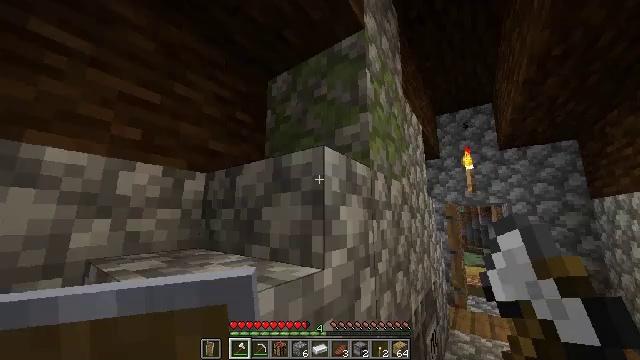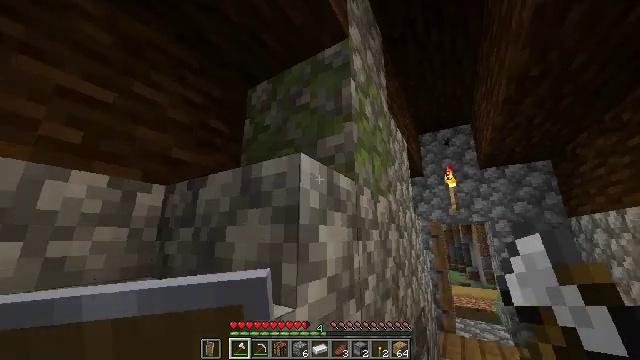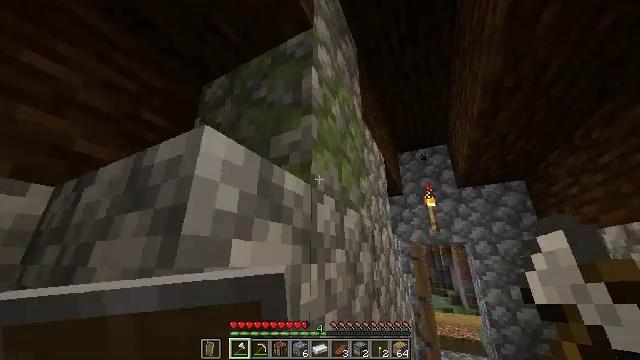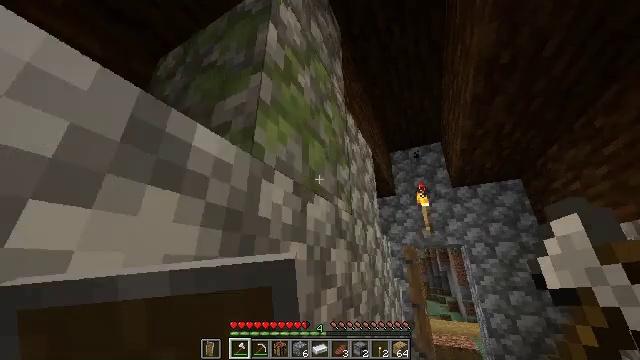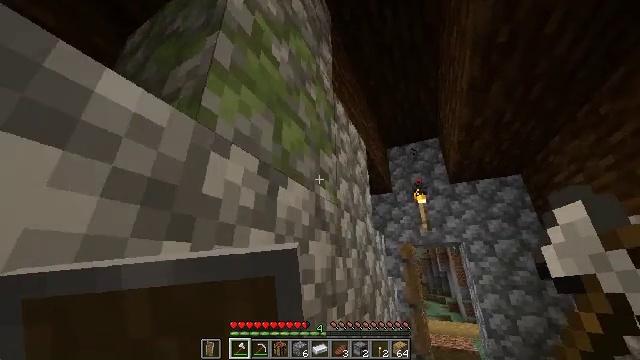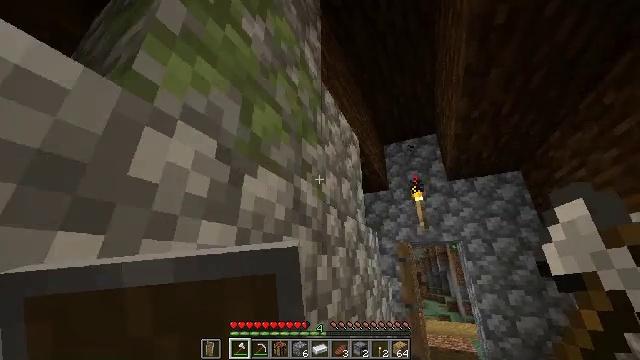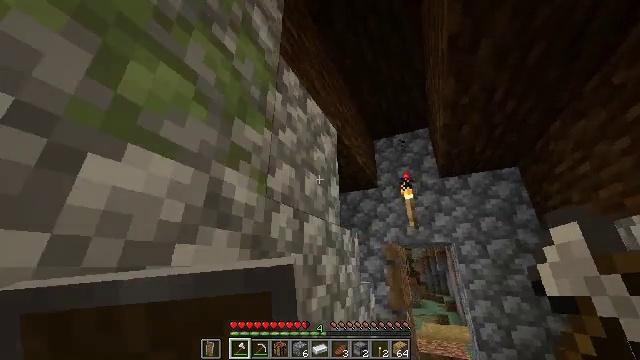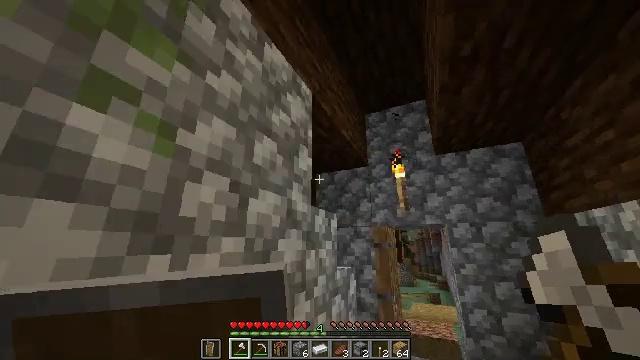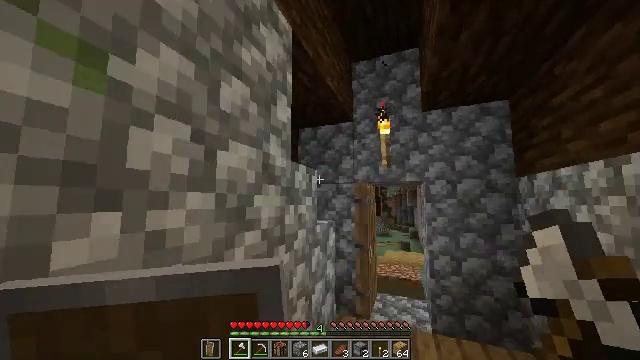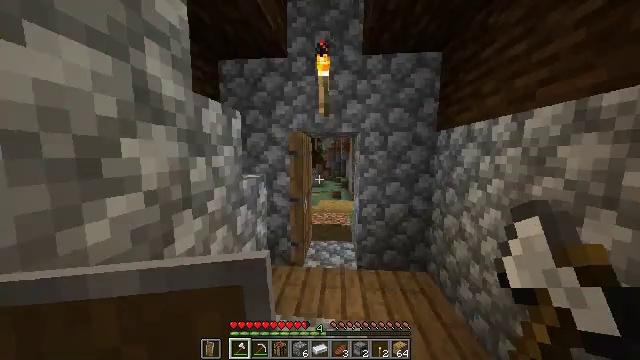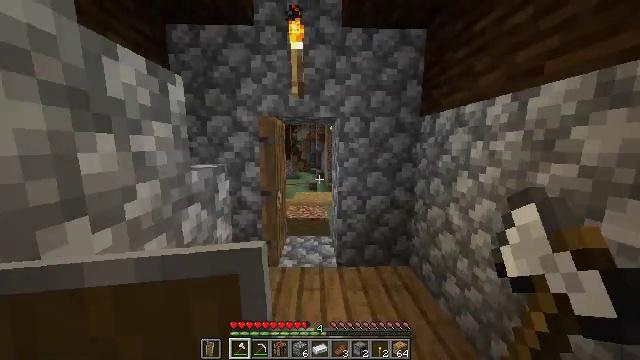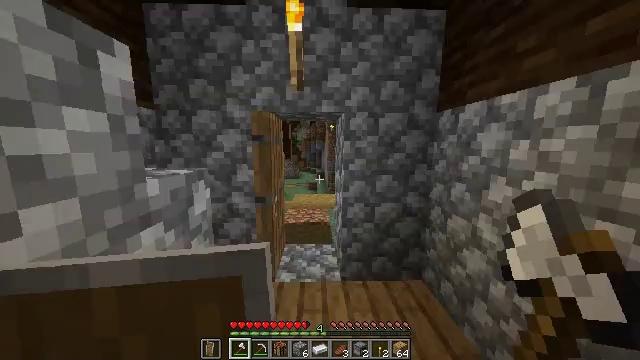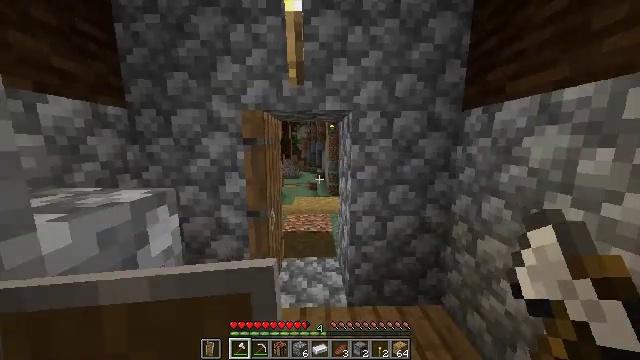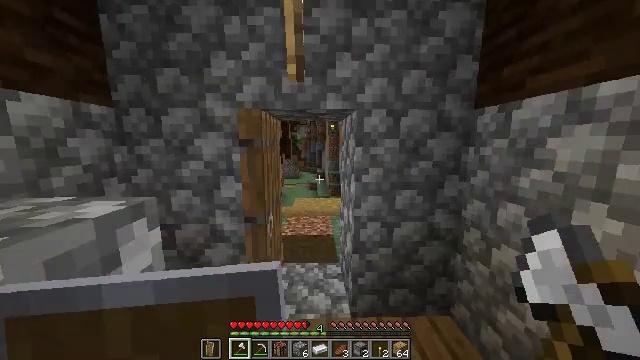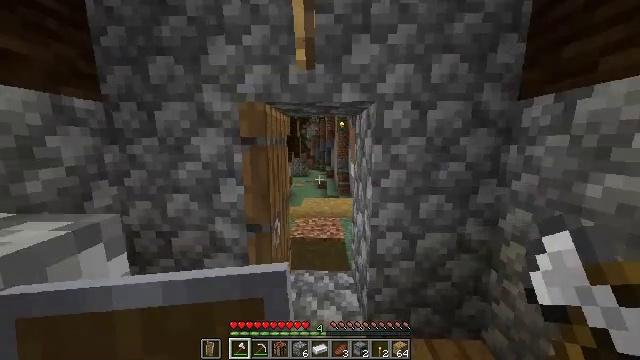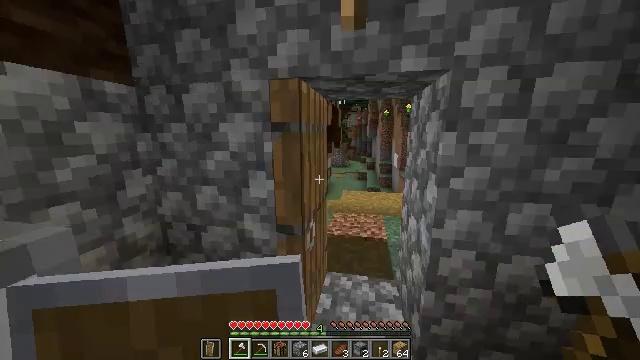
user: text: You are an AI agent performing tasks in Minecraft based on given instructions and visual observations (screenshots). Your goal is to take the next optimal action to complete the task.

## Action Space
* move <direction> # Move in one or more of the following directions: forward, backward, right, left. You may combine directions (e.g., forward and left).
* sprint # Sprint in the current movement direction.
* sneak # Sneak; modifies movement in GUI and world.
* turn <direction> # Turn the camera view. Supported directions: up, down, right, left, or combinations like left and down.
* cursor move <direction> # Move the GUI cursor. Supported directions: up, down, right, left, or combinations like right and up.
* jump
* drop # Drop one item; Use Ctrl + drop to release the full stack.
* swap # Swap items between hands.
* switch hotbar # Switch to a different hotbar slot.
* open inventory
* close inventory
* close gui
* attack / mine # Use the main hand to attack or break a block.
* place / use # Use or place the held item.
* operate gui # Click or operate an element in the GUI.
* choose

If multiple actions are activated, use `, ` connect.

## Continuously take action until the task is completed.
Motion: motion action
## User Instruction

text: Remove the blue bed from its location.
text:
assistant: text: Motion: move forward and move right, sprint, turn right and up
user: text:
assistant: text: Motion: move forward and move right, sprint, turn right and up
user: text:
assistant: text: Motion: move forward and move right, sprint, turn up
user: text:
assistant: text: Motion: move forward and move right, sprint
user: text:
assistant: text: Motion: move forward and move right, sprint
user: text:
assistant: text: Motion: move forward and move right, sprint
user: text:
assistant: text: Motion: move forward, sprint, turn down
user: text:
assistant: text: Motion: move forward, sprint, turn right and down
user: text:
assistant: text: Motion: move forward, sprint, turn right and down
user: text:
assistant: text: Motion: move forward, sprint, turn right and down
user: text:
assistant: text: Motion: move forward, sprint
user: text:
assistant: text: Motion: move forward, sprint
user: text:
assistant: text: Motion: move forward, sprint
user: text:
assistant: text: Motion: move forward, sprint, turn left
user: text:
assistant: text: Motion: move forward, sprint, turn left and down
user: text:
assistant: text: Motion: move forward, sprint
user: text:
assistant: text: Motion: move forward, sprint
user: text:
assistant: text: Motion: move forward, sprint
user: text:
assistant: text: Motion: move forward, sprint
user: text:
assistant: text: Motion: move forward, sprint, turn right
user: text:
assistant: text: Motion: move forward, sprint, turn right and down
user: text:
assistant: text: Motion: move forward, sprint, turn right
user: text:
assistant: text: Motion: move forward and move right, sprint
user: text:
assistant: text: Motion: move forward and move right
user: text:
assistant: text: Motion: move forward and move right, turn left
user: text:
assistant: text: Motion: move forward and move right, turn left
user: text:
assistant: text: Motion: move forward and move right, turn left
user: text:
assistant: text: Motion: move forward
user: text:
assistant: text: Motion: move forward
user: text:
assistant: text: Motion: move forward